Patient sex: F
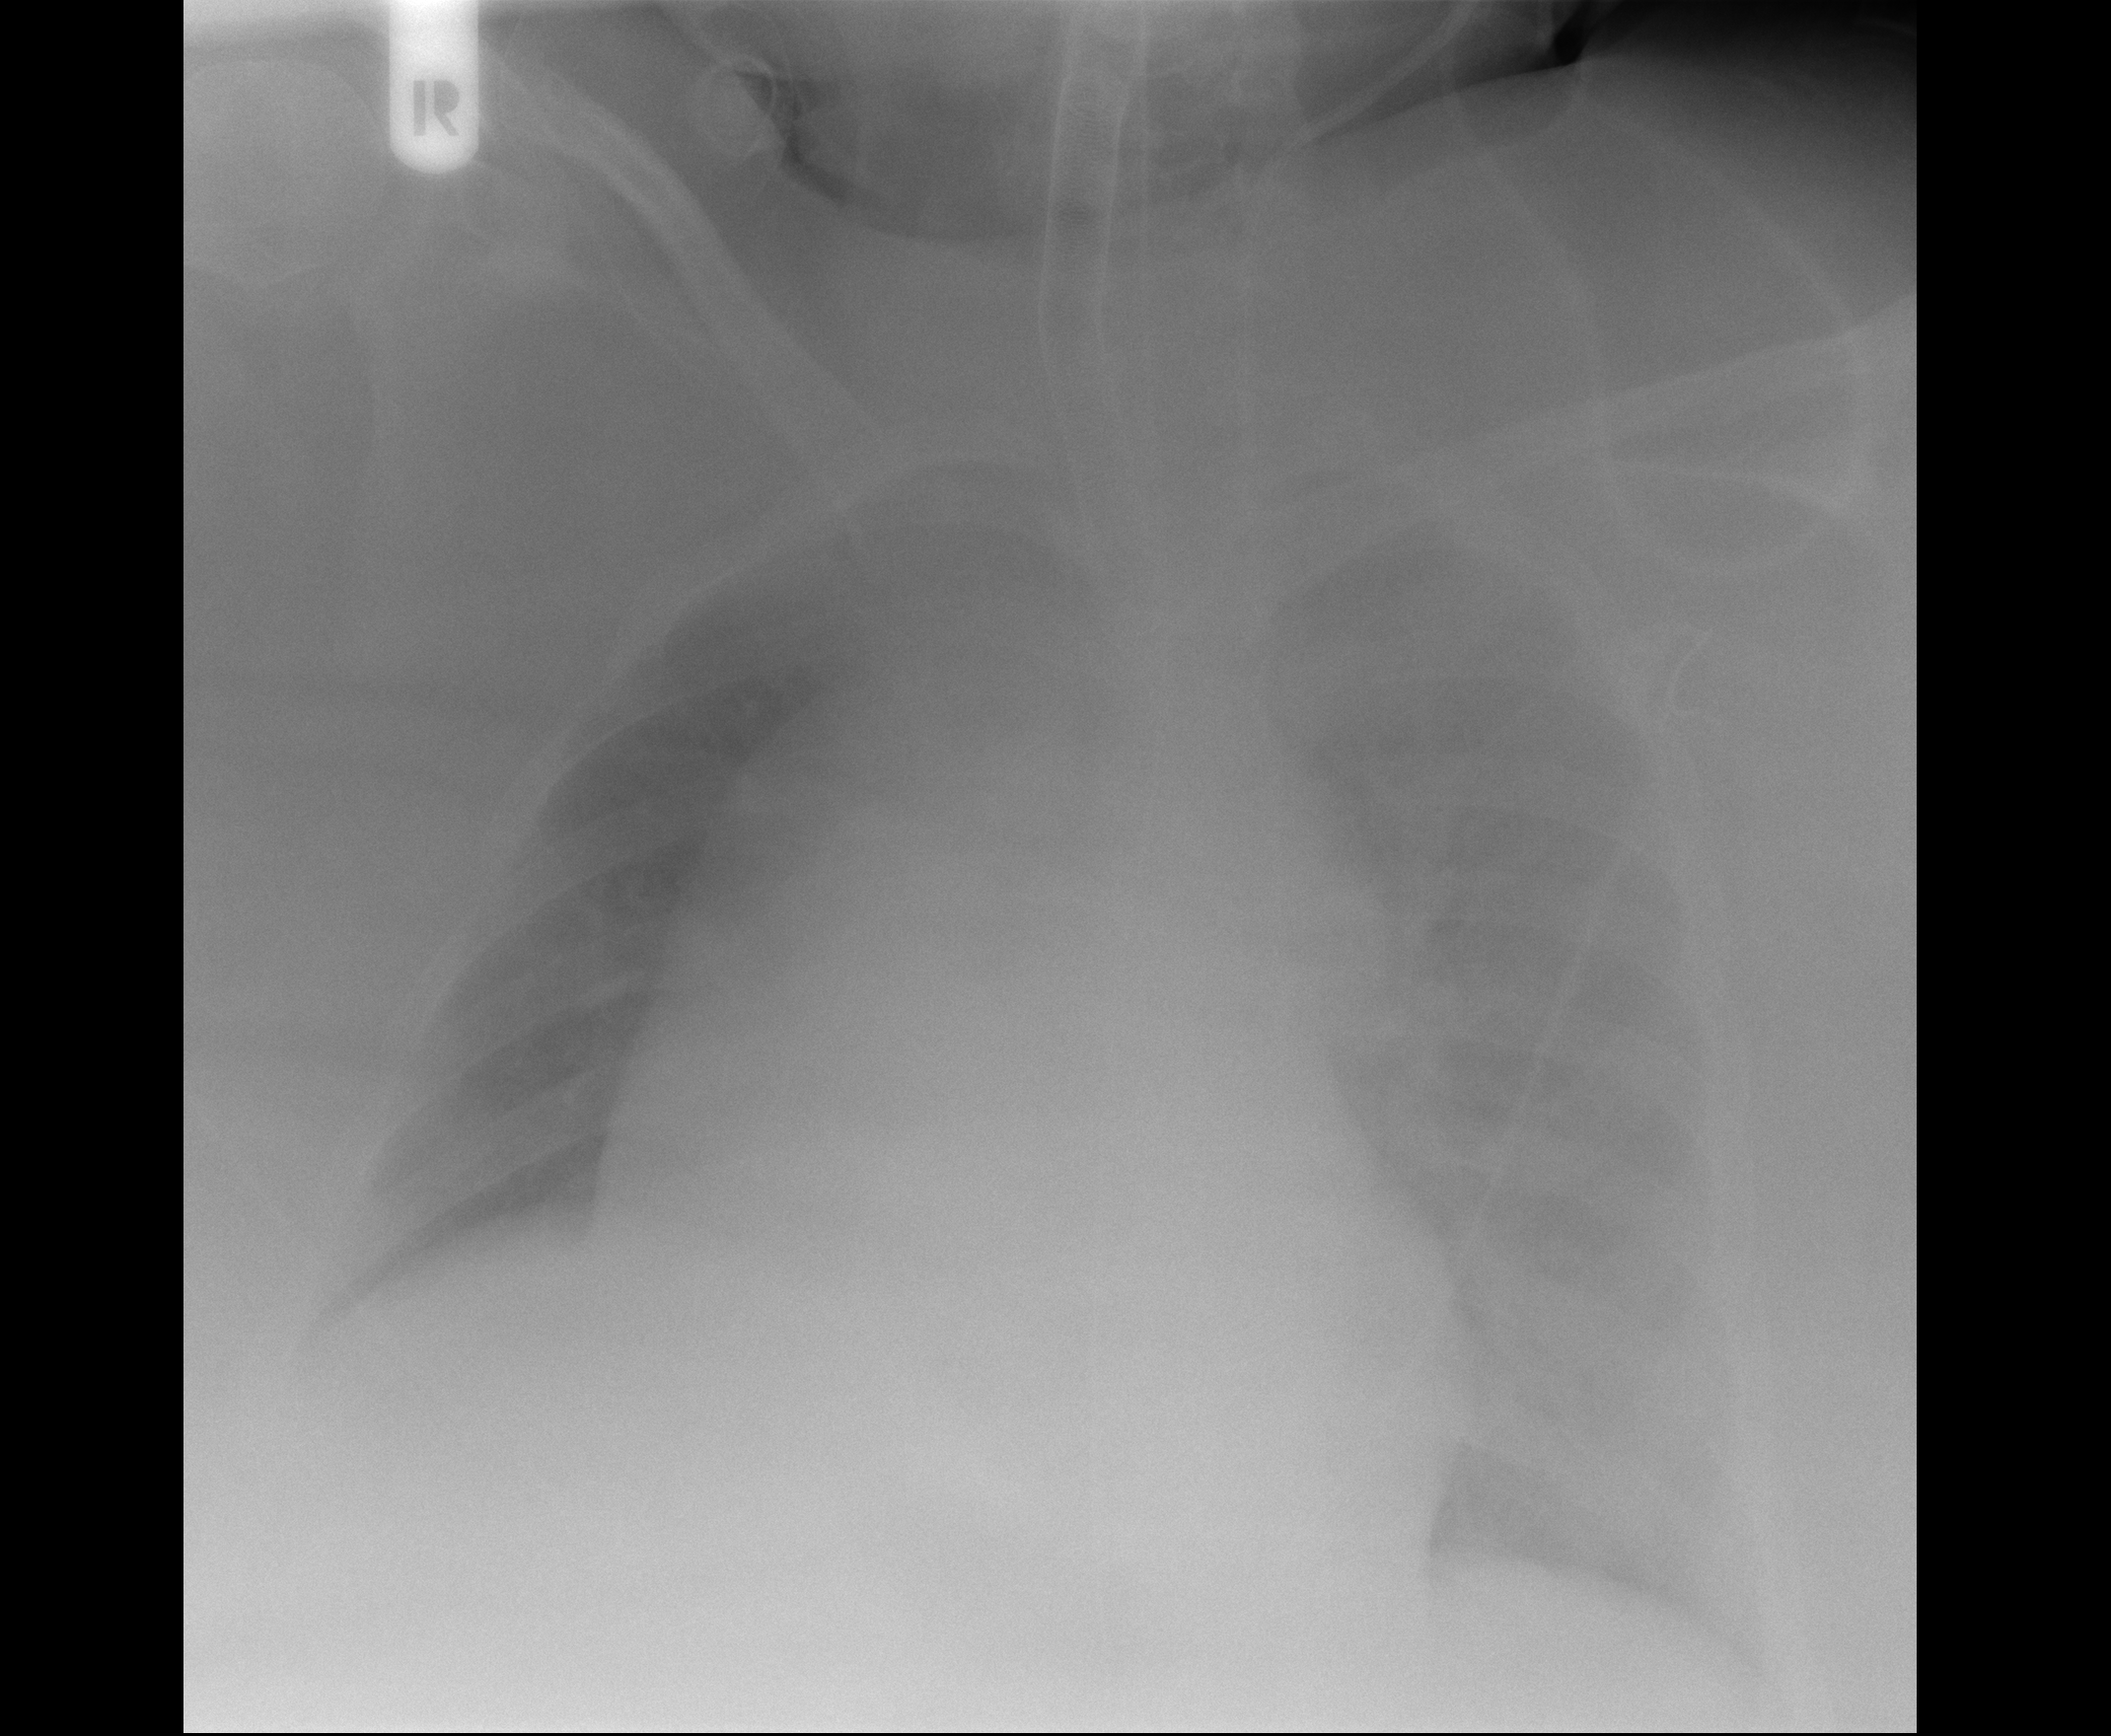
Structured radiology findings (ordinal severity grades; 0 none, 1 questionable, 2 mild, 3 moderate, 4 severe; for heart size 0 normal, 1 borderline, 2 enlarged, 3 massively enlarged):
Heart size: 2
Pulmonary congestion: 1
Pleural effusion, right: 0
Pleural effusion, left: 2
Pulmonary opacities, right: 0
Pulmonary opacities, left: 0
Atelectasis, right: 2
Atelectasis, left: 2